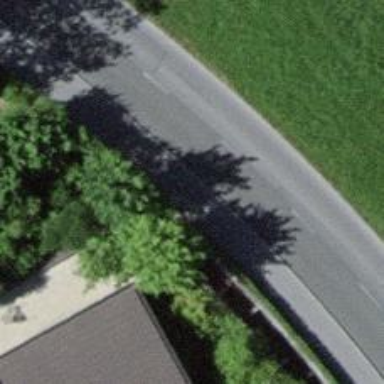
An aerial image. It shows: Sidewalk along the footway.